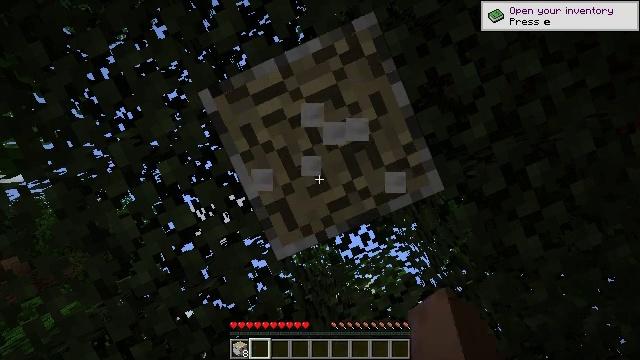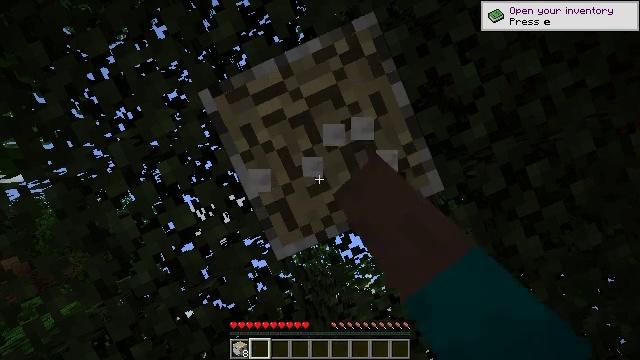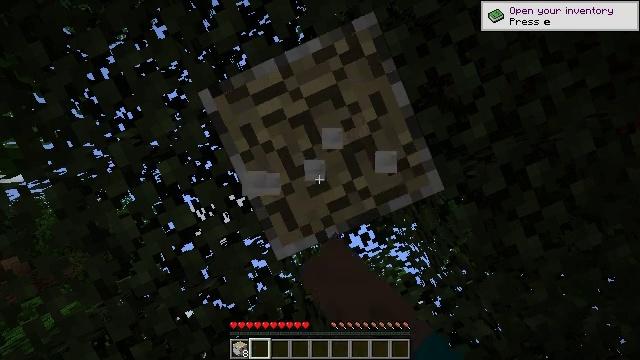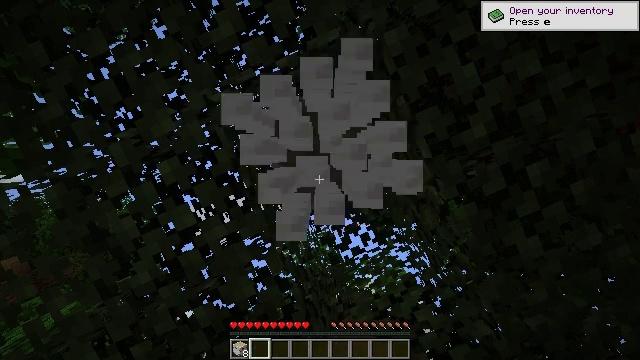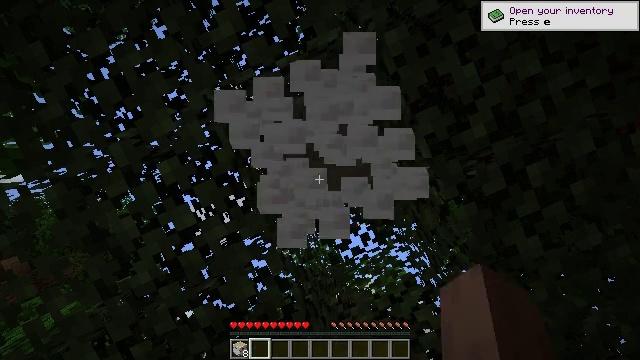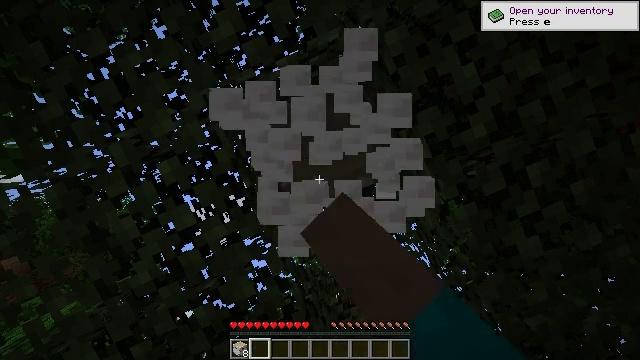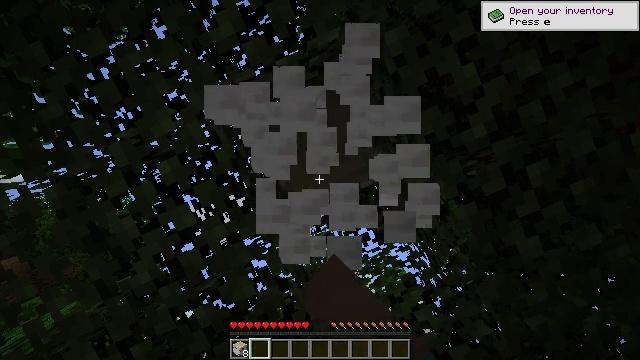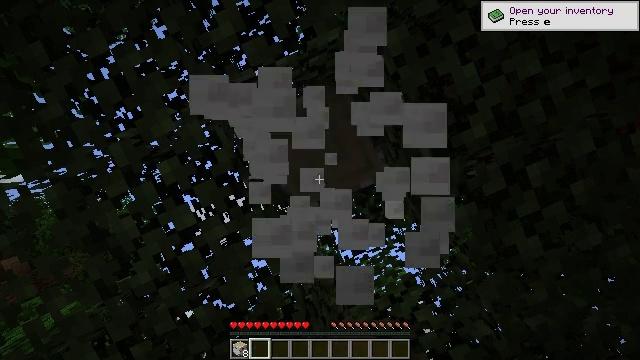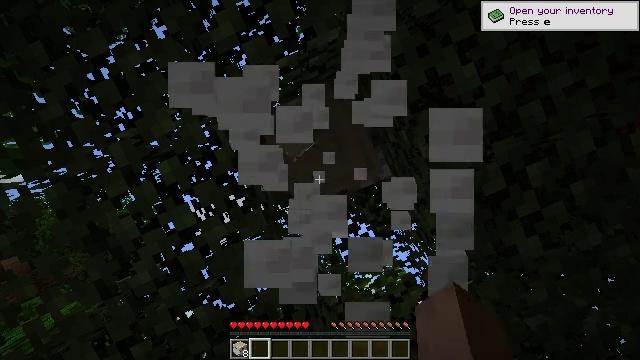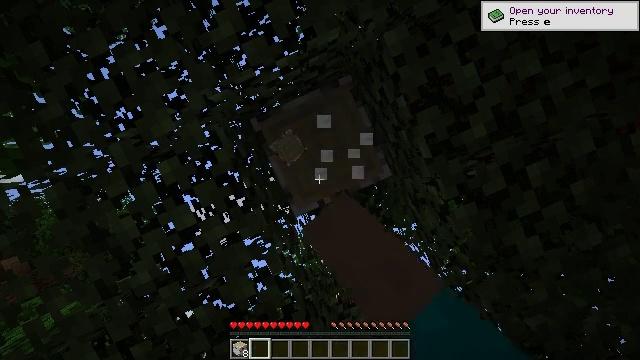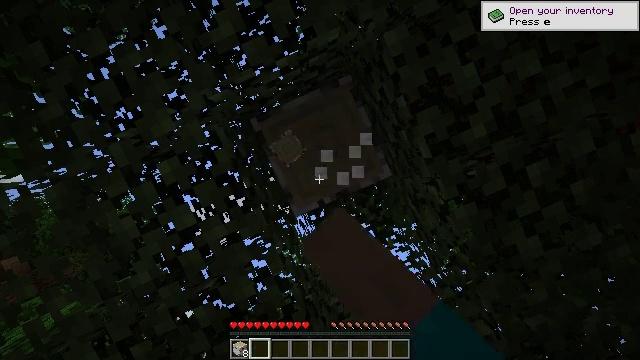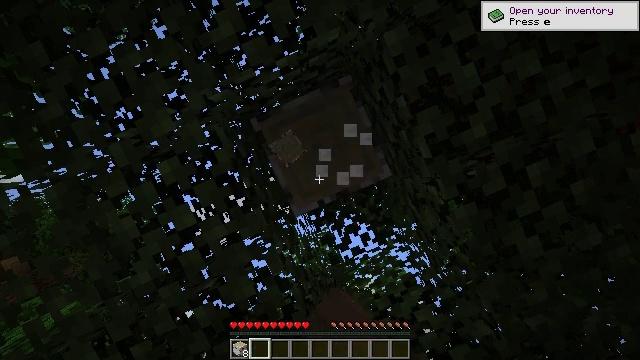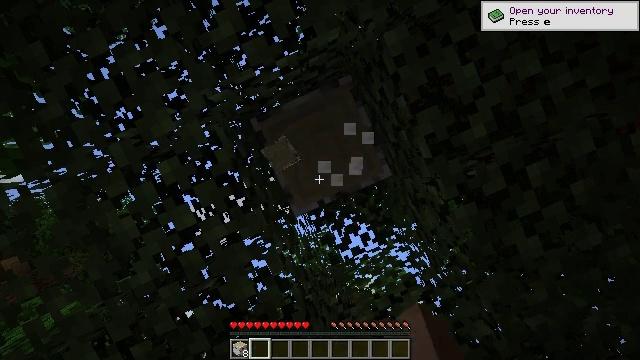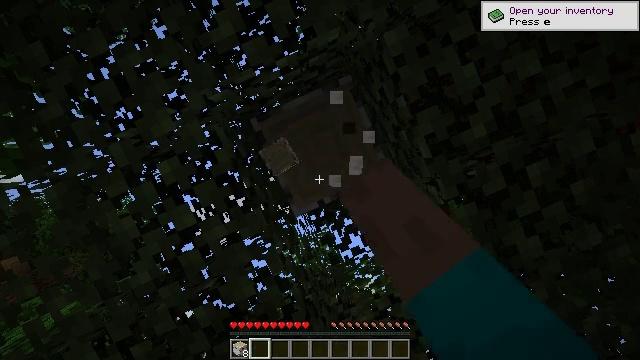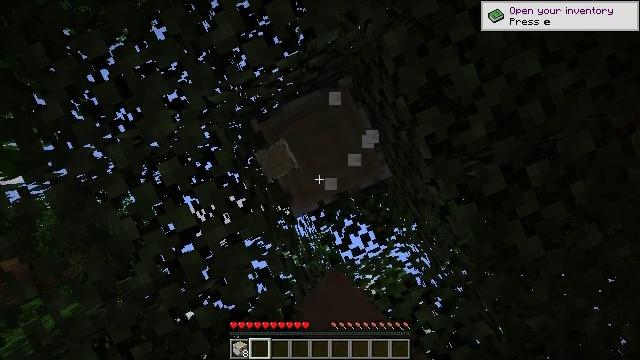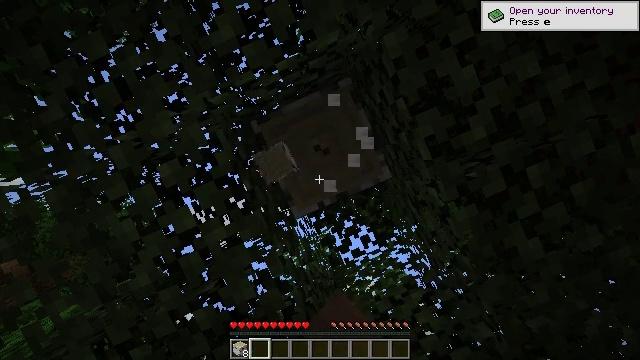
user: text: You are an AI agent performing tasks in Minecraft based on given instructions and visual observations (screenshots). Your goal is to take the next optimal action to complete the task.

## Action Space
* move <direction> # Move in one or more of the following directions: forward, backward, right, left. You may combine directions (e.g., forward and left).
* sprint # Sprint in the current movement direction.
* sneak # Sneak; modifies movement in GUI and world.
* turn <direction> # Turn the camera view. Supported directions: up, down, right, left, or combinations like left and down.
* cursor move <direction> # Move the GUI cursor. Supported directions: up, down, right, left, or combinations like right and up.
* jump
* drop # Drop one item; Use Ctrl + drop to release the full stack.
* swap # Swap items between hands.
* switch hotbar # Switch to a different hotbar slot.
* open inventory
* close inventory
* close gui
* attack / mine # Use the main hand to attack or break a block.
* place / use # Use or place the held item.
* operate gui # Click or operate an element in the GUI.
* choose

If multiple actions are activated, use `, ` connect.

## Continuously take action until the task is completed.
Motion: motion action
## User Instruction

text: Chop down the birch log.
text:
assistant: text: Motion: attack / mine
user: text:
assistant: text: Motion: attack / mine
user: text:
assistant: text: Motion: attack / mine
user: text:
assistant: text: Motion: attack / mine
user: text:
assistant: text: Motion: attack / mine
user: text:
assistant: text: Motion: attack / mine
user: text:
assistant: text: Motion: attack / mine
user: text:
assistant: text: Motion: attack / mine
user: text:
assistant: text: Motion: attack / mine
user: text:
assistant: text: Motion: attack / mine
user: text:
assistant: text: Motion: attack / mine
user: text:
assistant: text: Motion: attack / mine
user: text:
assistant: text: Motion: attack / mine
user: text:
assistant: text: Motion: attack / mine
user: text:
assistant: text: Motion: attack / mine
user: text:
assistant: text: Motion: attack / mine
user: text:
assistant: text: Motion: attack / mine
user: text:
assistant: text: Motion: attack / mine
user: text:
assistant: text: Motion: attack / mine
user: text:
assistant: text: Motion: attack / mine
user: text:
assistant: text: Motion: attack / mine
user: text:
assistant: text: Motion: attack / mine
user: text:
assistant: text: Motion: attack / mine
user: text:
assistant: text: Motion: attack / mine
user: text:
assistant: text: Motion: attack / mine
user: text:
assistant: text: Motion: attack / mine
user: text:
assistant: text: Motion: attack / mine
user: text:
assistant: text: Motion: attack / mine
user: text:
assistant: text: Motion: attack / mine
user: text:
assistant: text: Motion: attack / mine